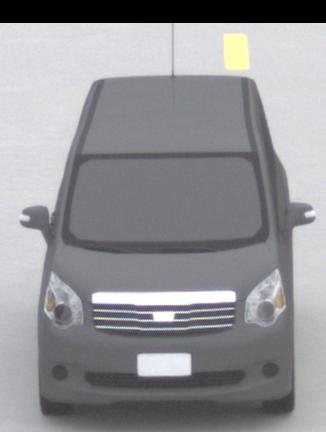
Make: Toyota
Model: Noah
Detailed model: Voxy R70G
Model produced from: 2007
Model produced until: 2013
Doors: 5
Color: gray
Road condition: dry road
Daytime: morning or afternoon
Contrast: low contrast